Question:
I am trying to create a login screen for an iOS app, but somehow my placeholder text isn't being recognised by the text field (see the screenshot below). I am really new to iOS.
I tried it on Xcode 8 and it worked but in Xcode 9 somehow it doesn't work.
Did something change?
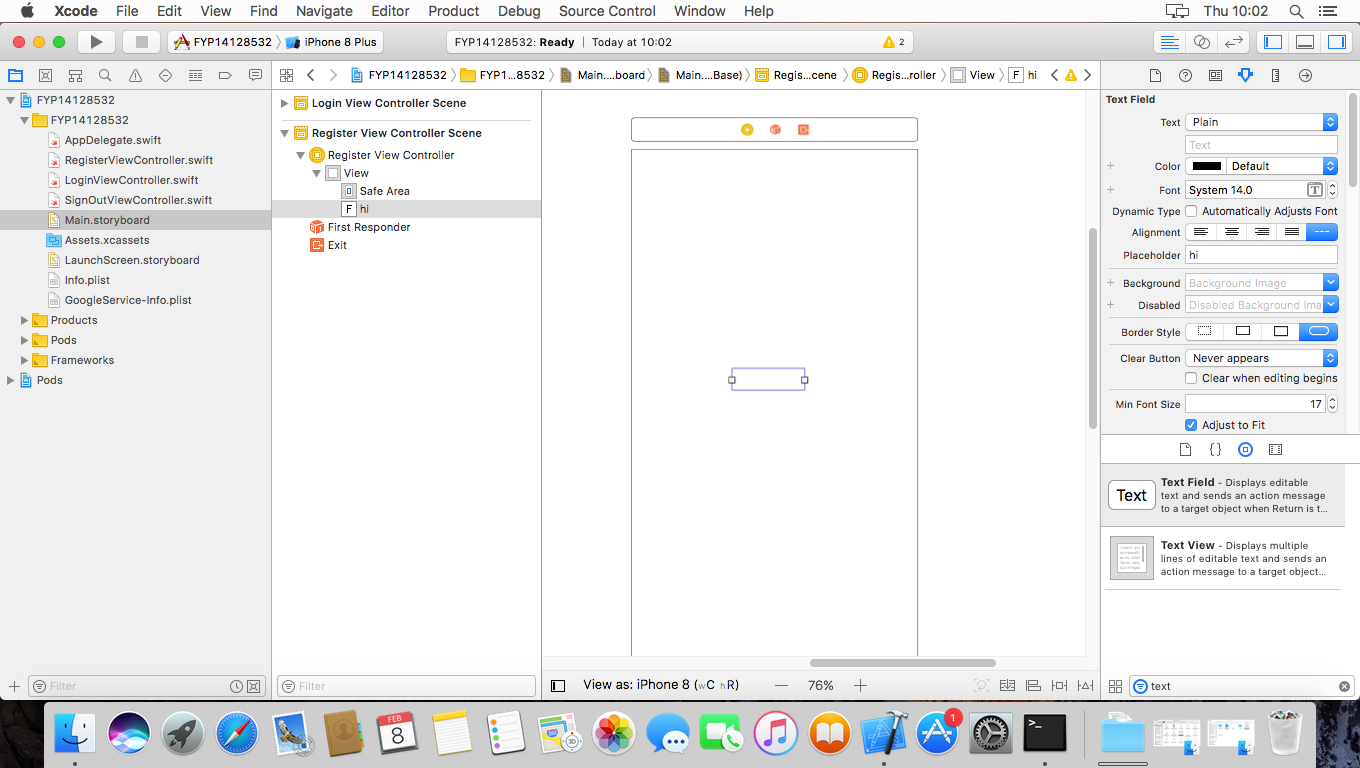
Answer: The placeholder text is not shown in Xcode within Interface Builder, but it appears when the app runs, which is all that really matters. (You could file a bug report with Apple complaining about Interface Builder's behavior.)